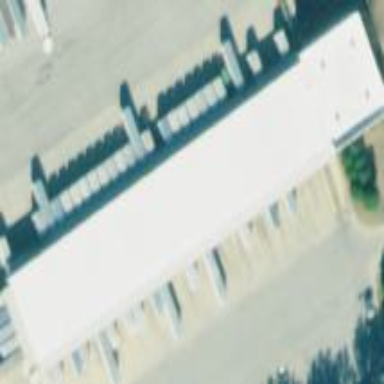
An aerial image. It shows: Garage building.